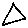
Label: triangle